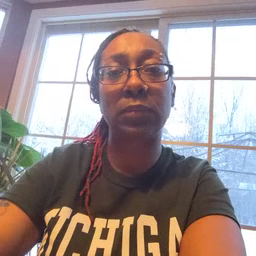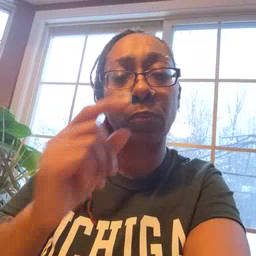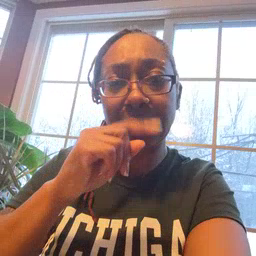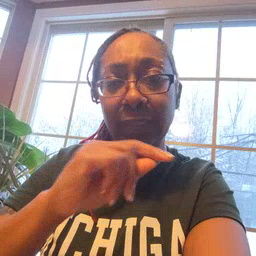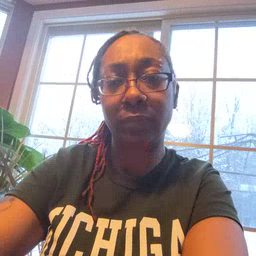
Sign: pretend